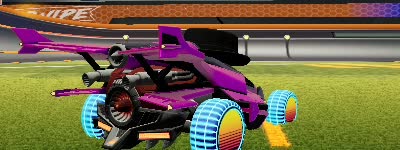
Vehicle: aftershock